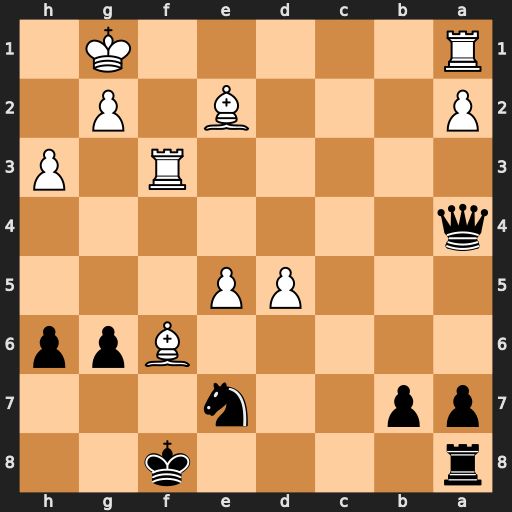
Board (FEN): r4k2/pp2n3/5Bpp/3PP3/q7/5R1P/P3B1P1/R5K1
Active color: b
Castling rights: -
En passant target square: -
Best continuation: Qd4+ Kh2 Qxa1